В электрической цепи, изображенной на рисунке, после установления всех токов размыкают ключ $K$.
Определите, при какой величине сопротивлений $R_{1}$ через микроамперметр с внутренним сопротивлением $r$ после размыкания ключа $K$ протечет наибольший заряд $Q$. Все остальные параметры электрической цепи, указанные на рисунке, считать заданными. Внутренним сопротивлением источника напряжения и сопротивлением соединительных проводов пренебречь.
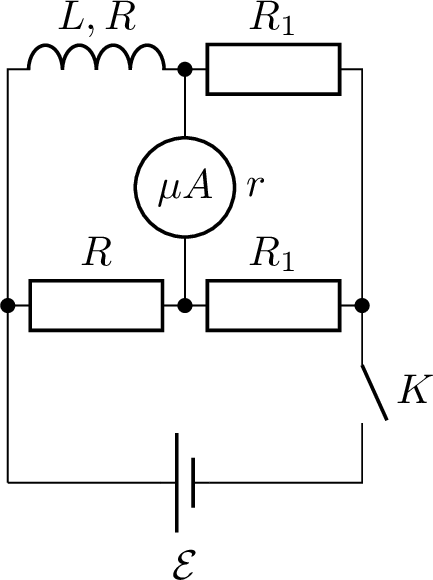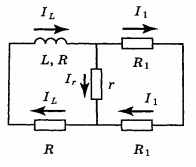
Решение: Перед размыканием ключа $K$ сила тока, текущего через катушку $L$ равна $$ I_{L 1}=\mathscr{E} /\left(R+R_{1}\right). $$ Пусть после размыкания ключа $K$ в цепи текут токи, положительные направления которых изображены на рисунке.  По правилам Кирхгофа можно записать систему уравнений: $$ \begin{gathered} I_{L}=I_{r}+I_{1}, &\quad (1) \\ 2 I_{1} R_{1}-I_{r} r=0, &\quad (2) \\ L \frac{d I_{L}}{d t}+2 I_{L} R+I_{r} r=0. &\quad (3) \end{gathered} $$ Из $(1)$ и $(2)$ найдем, что $I_{L}=I_{r}\left(r+2 R_{1}\right) /\left(2 R_{1}\right)$. После подстановки этого выражения в $(3)$ получим: $$ \frac{d I_{L}}{d t}=-\frac{r R+R_{1}(2 R+r)}{L R_{1}} I_{r}. $$ Заряд, протекший через микроамперметр, за время $d t$: $$ d Q=-\frac{L R_{1}}{r R+R_{1}(2 R+r)} d I_{z}. $$ Поскольку конечная сила тока через катушку $I_{L 2}=0$, то полное изменение силы тока равно $-\mathscr{E} /\left(R_{1}+R\right)$, а полный заряд равен $$ Q=\frac{\mathscr{E} L}{2 R(R+r)+(2 R+r) R_{1}+r R^{2} / R_{1}}. $$ $Q$ достигает максимального значения, когда $(2 R+r) R_{1}+r R^{2} / R_{1}$ минимально. А это имеет место при условии $(2 R+r) R_{1}=r R^{2} / R_{1}$. Ответ можно получить, продифференцировав знаменатель выражения для $Q$ по $R_{1}$ и приравняв производную нулю. Окончательно получим: $R_{1}=R \sqrt{\frac{r}{r+2 R}}$.
Ответ: $$ R_{1}=R \sqrt{\frac{r}{r+2 R}}. $$
Темы:
T, Электричество, Цепи, Цепь с катушкой, Всероссийские, Неравновесный процесс, Электрические цепи, Цепь с резистором